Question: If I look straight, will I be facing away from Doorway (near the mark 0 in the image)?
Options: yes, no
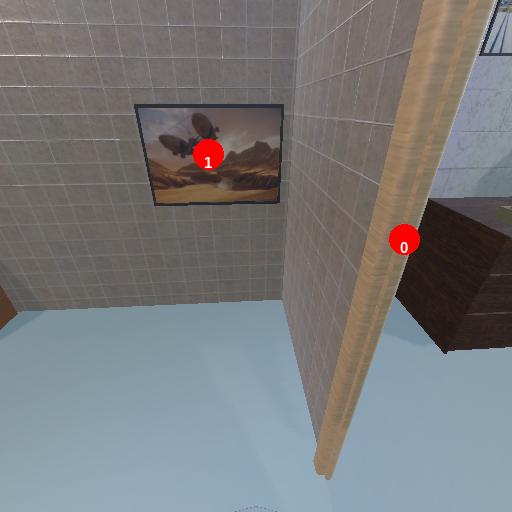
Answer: yes